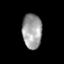
Tissue: lung
Cell type: Epithelial cells
Senescence score: 0.2164
Nuclear area (px): 672
Mean DAPI intensity: 157.058